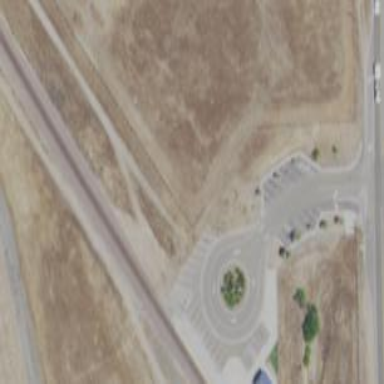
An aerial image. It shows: Surface parking lot with asphalt. It is park and ride facility.